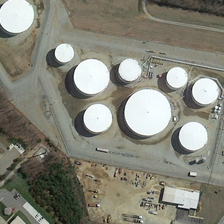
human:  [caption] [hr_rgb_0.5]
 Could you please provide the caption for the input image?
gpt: some white storage tanks are near some green trees .

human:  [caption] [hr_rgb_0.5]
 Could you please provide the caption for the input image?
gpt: some white storage tanks are near some green trees .

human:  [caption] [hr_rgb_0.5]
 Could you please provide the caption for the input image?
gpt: some white storage tanks are near some green trees .

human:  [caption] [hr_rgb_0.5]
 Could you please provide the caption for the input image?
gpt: some white storage tanks are near some green trees .

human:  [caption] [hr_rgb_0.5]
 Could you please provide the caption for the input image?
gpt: some white storage tanks are near some green trees .